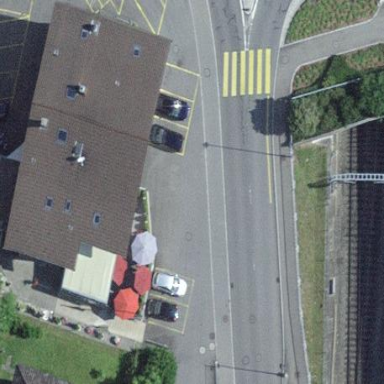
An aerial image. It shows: Hotel building.